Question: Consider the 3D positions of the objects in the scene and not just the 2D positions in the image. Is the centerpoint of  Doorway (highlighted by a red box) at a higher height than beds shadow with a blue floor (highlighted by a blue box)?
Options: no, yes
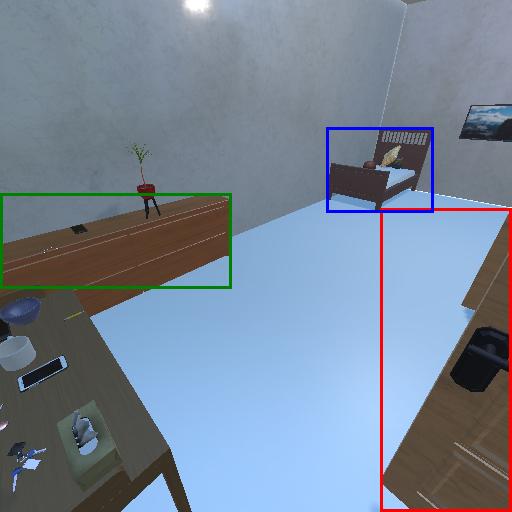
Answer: no